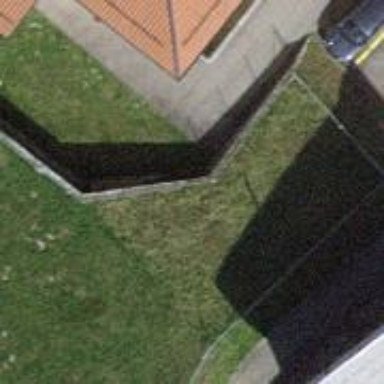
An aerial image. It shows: Wall barrier.